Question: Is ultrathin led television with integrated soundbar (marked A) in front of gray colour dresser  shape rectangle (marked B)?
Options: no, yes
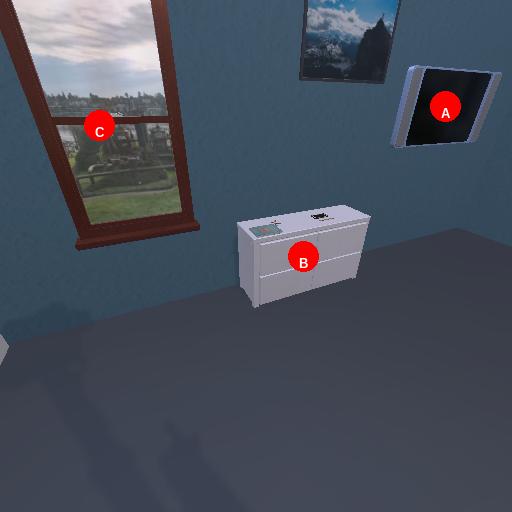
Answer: no